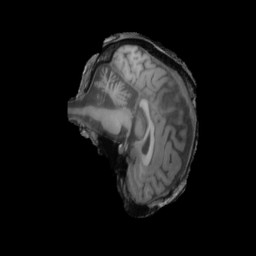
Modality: T1w
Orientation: sagittal
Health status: ill
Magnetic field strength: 3 T